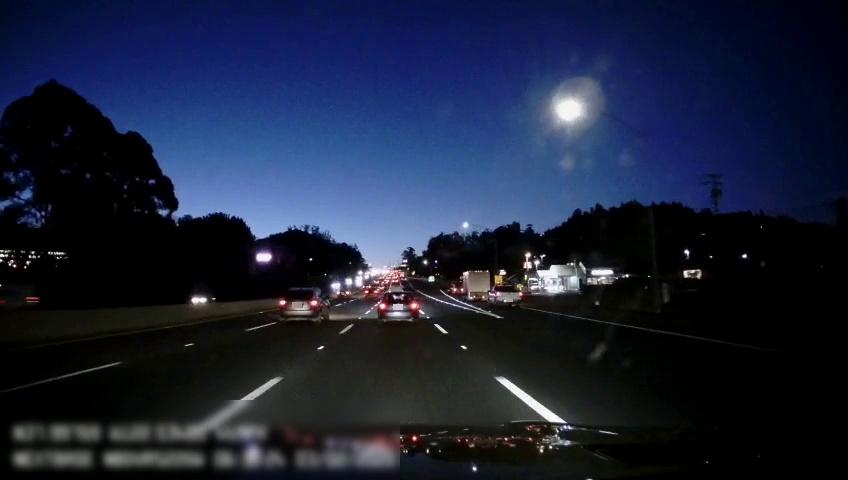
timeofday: Night
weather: Other
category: Drivable Space
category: Vehicles | Truck
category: Vehicles | Truck
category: Vehicles | SUV
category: Vehicles | SUV
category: Vehicles | Car
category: Vehicles | Car
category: Vehicles | Car
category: Vehicles | Van
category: Vehicles | Truck
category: Vehicles | SUV
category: Lanes | Alternate Lane
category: Lanes | Alternate Lane
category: Lanes | Current Lane
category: Lanes | Current Lane
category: Lanes | Alternate Lane
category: Lanes | Alternate Lane
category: Lanes | Alternate Lane